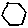
Label: hexagon